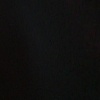
Label: space